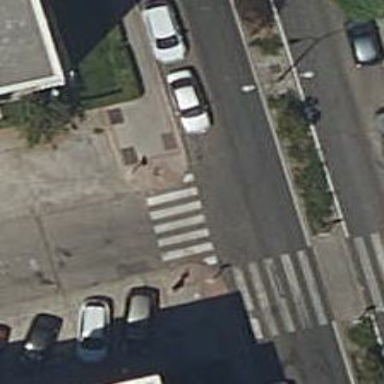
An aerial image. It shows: Sidewalk.